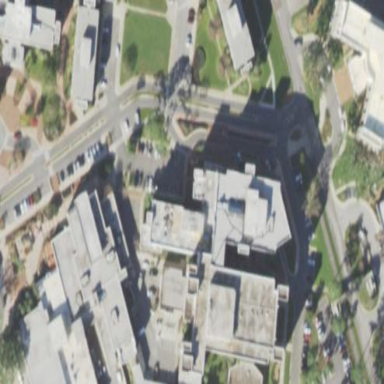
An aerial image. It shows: College building with flat roof.